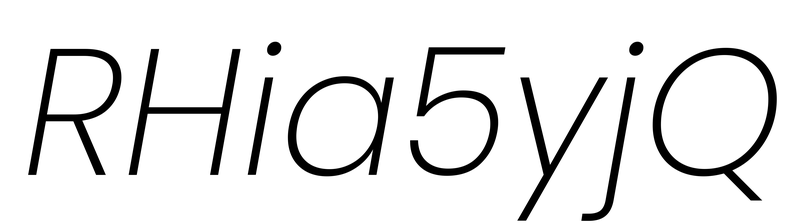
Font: Poppins-ExtraLightItalic